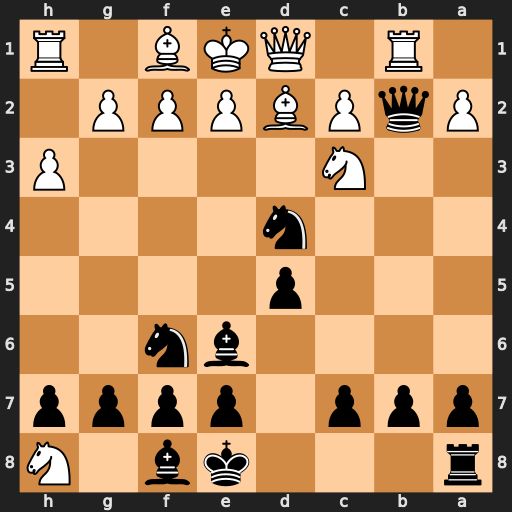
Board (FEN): r3kb1N/ppp1pppp/4bn2/3p4/3n4/2N4P/PqPBPPP1/1R1QKB1R
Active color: b
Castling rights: Kq
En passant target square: -
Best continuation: Nxc2+ Qxc2 Qxc2